Field crop: maize
Growth stage: 2
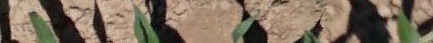
Species: maize